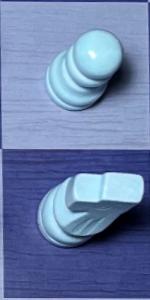
Label: Knight_White